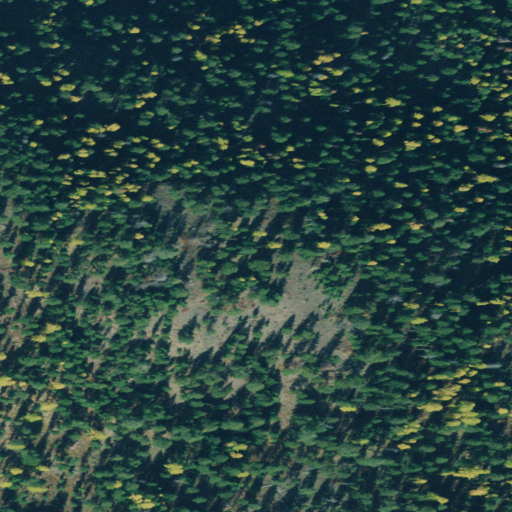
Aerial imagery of mountain in Montana named Sheldon Mountain containing evergreen forest and shrub